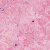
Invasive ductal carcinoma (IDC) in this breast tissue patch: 0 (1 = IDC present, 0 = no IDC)